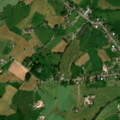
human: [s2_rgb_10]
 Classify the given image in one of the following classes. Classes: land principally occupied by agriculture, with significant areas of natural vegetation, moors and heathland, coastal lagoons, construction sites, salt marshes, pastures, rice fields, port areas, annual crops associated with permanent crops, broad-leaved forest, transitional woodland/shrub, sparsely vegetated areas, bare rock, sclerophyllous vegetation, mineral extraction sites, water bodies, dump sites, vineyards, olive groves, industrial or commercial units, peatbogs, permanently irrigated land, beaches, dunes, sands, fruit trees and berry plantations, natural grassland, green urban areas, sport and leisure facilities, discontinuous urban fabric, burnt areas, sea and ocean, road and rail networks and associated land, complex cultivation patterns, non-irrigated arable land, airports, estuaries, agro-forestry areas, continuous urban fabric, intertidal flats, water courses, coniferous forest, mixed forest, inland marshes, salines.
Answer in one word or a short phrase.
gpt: discontinuous urban fabric, pastures, complex cultivation patterns